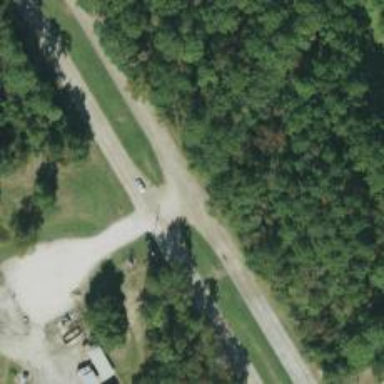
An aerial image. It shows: Secondary link road.